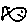
Label: fish